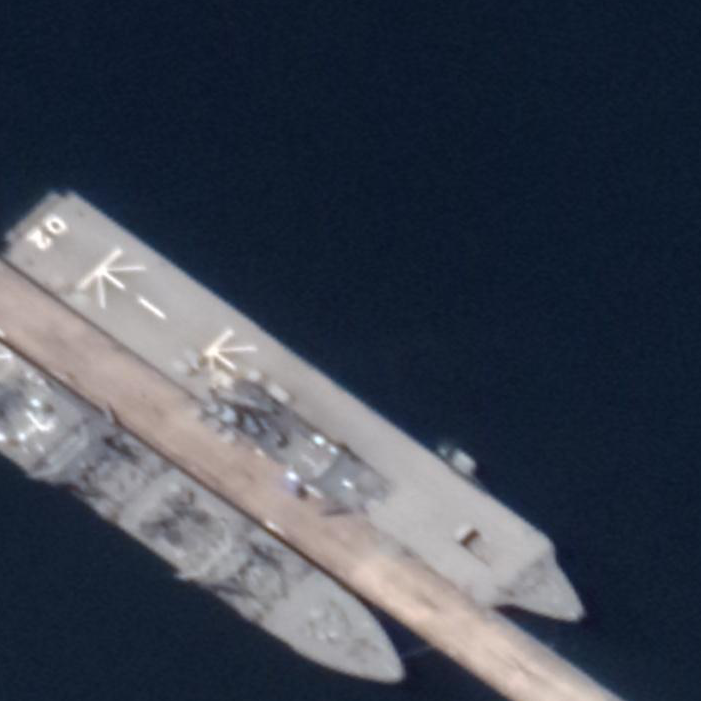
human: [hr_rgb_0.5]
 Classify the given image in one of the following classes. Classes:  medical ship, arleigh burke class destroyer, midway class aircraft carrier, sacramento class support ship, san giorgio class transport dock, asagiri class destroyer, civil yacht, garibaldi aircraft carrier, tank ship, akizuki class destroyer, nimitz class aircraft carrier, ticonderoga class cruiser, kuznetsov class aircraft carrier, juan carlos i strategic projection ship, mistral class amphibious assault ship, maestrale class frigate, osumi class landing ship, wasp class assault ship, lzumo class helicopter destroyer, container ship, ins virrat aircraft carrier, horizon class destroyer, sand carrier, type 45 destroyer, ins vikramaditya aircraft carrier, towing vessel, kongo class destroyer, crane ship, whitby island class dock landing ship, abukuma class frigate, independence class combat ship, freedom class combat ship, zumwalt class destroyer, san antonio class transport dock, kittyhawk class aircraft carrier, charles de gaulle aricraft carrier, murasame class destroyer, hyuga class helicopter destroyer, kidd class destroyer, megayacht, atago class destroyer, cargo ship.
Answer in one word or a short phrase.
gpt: Osumi class landing ship